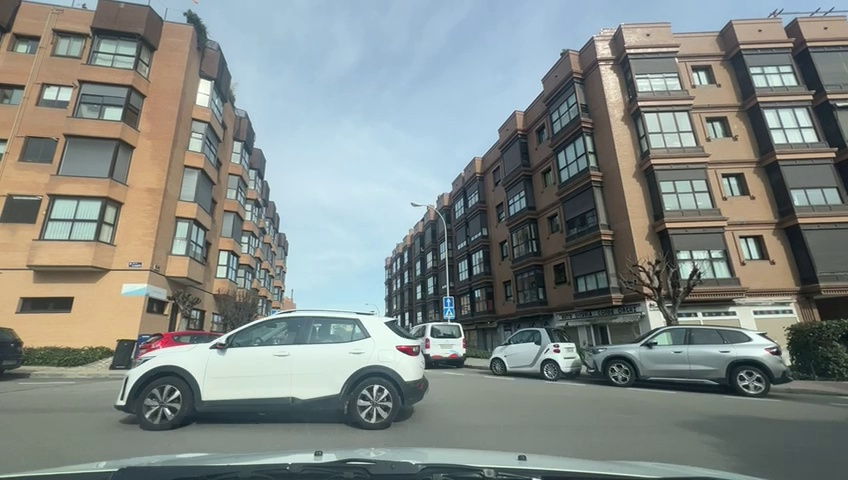
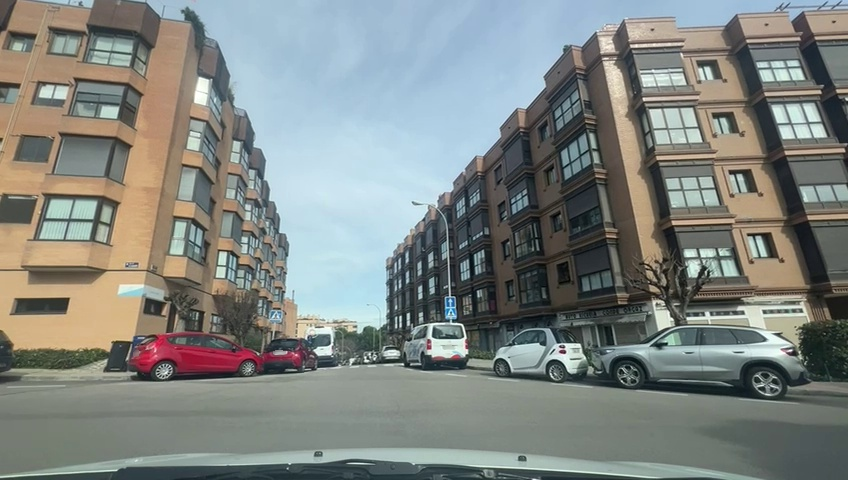
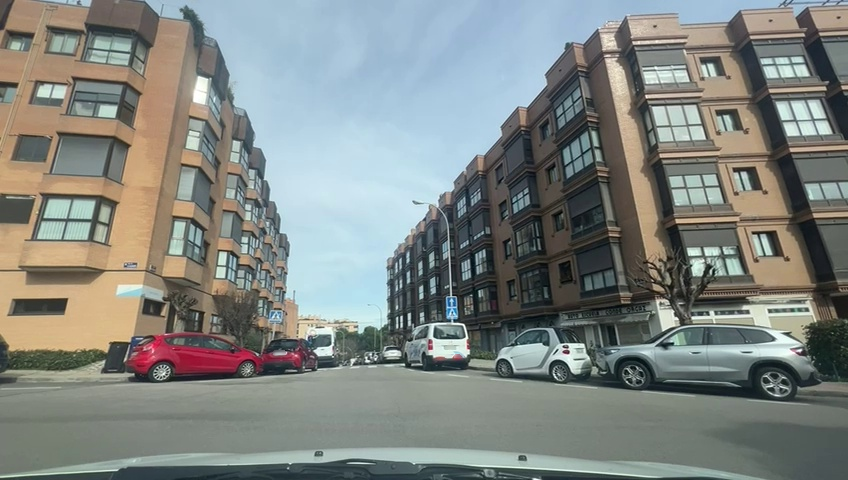
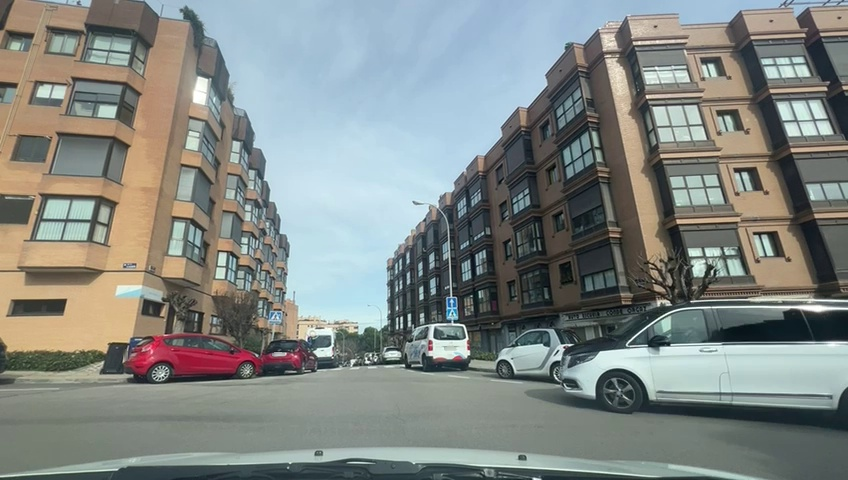
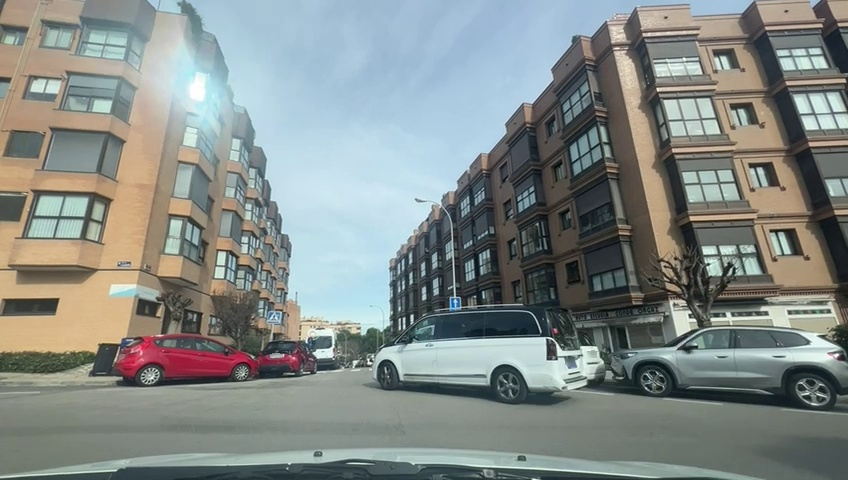
Situation: Intersection road
Question: Is there an intersection ahead in the ego direction of travel?
Answer: Yes
Reasoning: A crossing perpendicular car can be seen at the beginning of the sequence. Then the ego lane is visible but there are no signals that show there is an intersection.

Situation: Intersection road
Question: Do lane markings remain continuous through the intersection in the ego lane?
Answer: No
Reasoning: There are no lane markings visible in the sequence.

Situation: Intersection road
Question: Is there a visible gap or discontinuity in the ego lane markings?
Answer: No
Reasoning: There are no lane markings visible in the sequence.

Situation: Intersection road
Question: Do lane markings from two different lanes converge into a single lane?
Answer: No
Reasoning: There are no lane markings visible in the sequence.